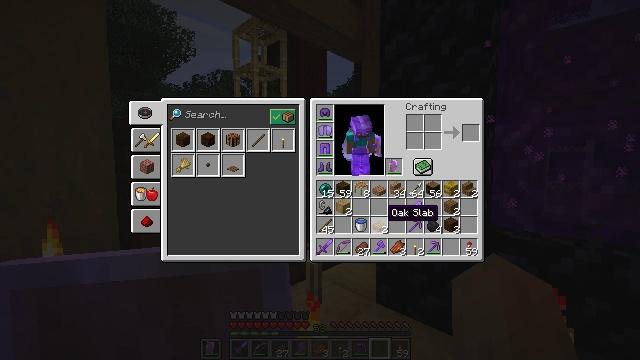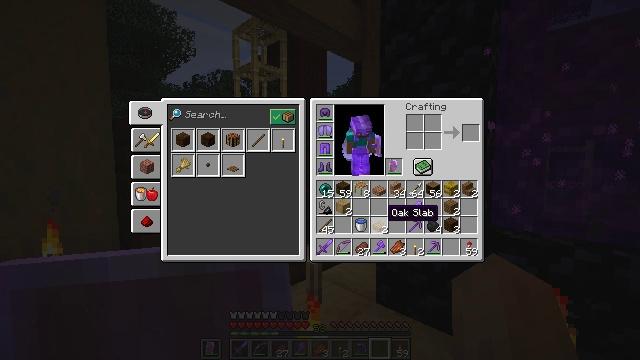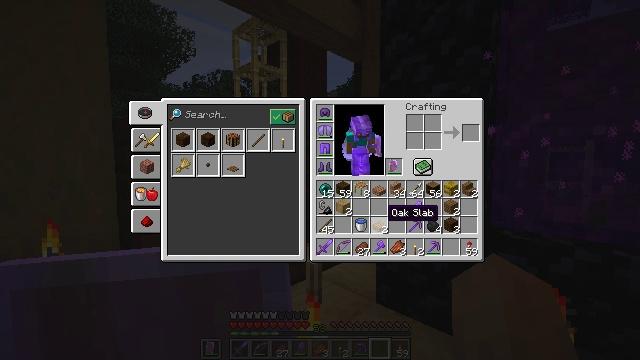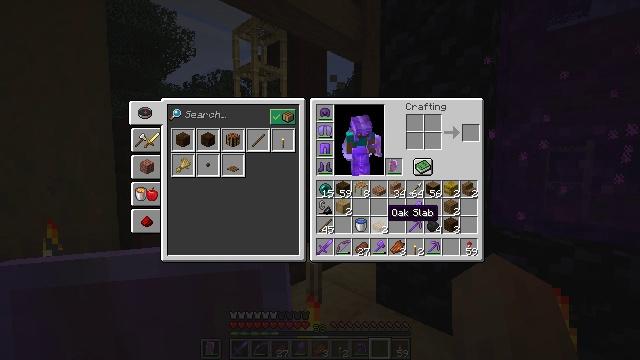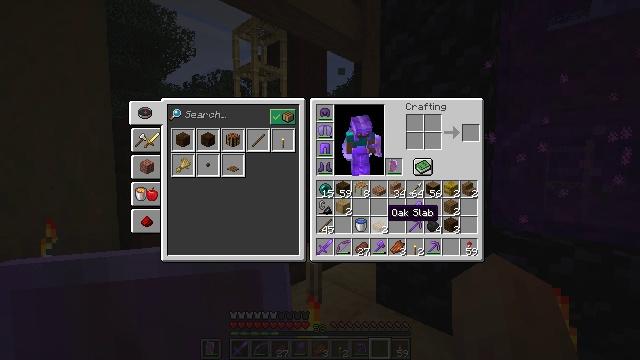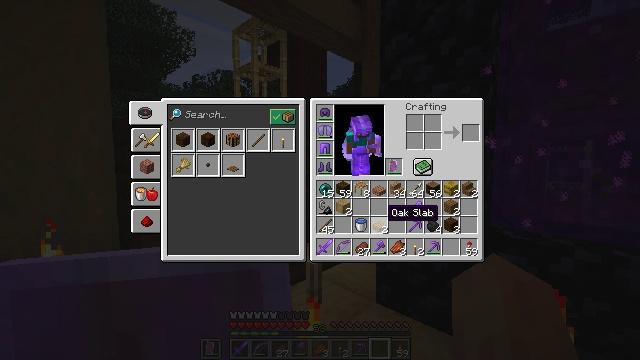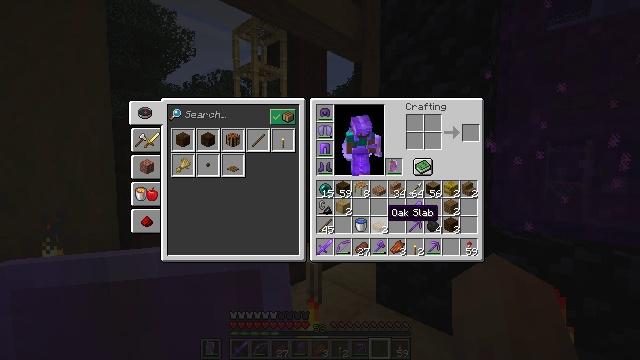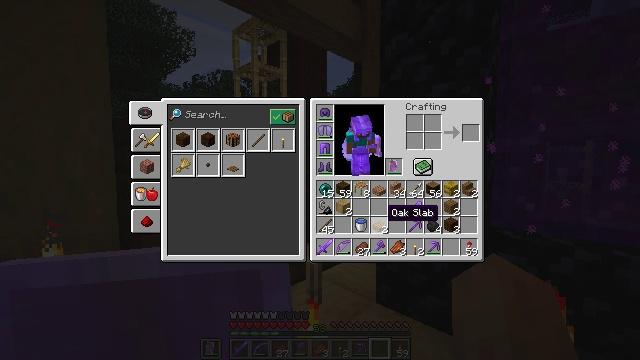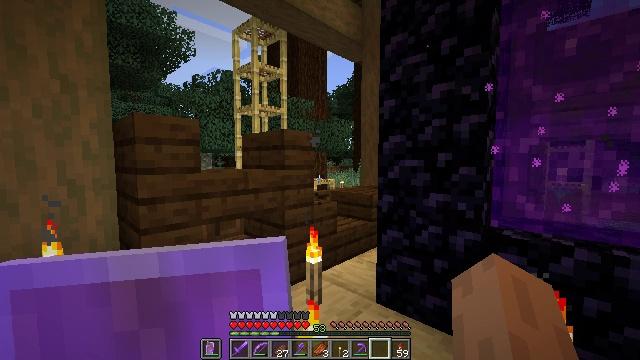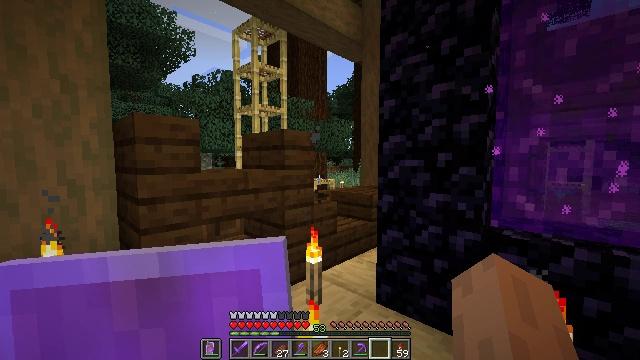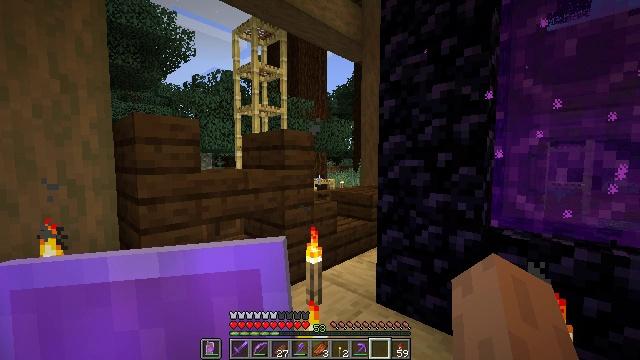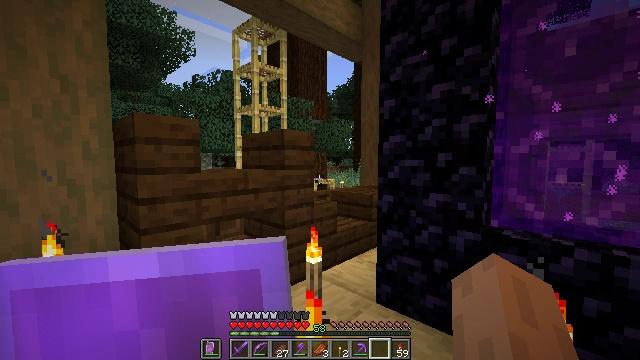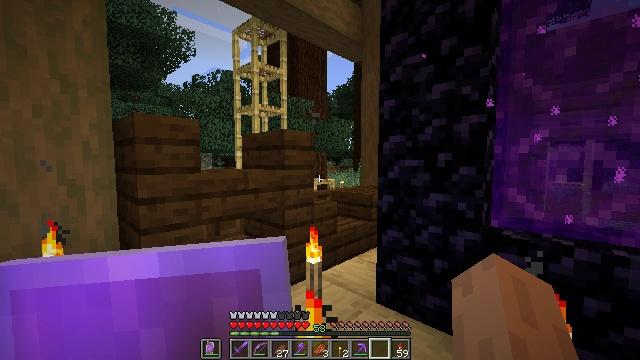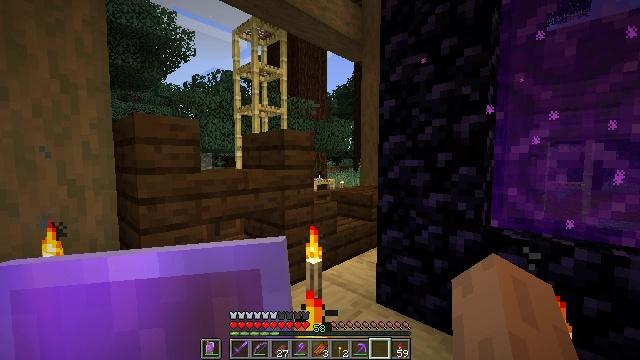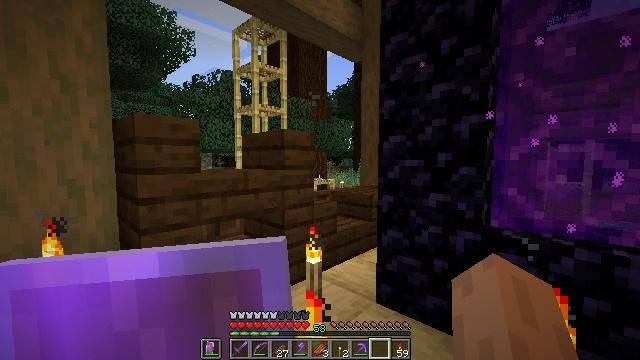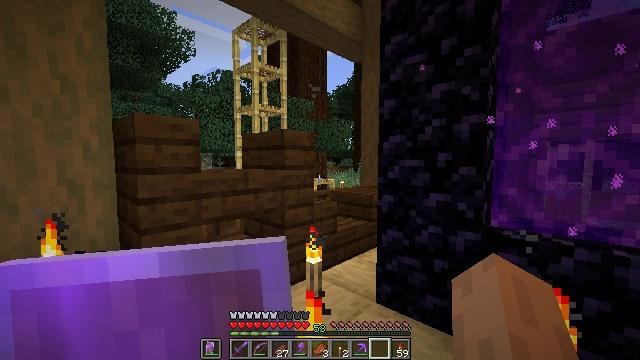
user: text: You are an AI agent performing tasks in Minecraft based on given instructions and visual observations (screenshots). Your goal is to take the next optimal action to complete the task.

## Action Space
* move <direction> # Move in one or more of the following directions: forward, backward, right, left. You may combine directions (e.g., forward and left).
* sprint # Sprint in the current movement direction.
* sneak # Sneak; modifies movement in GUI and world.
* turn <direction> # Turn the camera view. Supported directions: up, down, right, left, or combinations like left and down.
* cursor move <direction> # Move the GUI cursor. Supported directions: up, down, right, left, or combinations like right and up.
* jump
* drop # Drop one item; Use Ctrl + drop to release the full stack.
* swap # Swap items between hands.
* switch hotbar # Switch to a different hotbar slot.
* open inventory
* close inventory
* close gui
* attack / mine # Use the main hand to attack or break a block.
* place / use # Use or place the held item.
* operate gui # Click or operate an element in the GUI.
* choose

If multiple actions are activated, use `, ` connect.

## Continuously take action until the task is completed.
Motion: motion action
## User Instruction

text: Remove the dark oak stairs from the build.
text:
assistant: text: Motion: sneak
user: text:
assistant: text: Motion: no_op
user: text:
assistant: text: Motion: no_op
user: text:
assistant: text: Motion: no_op
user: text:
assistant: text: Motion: no_op
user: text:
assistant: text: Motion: no_op
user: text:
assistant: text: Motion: no_op
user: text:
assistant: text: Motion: no_op
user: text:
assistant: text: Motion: no_op
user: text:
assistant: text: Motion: no_op
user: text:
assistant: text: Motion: no_op
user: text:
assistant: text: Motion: no_op
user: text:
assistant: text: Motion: no_op
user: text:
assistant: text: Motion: no_op
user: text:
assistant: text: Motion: no_op
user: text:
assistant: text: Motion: no_op
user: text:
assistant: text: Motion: no_op
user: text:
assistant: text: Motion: no_op
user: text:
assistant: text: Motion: no_op
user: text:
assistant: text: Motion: move back
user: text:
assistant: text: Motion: move back
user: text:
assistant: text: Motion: move back
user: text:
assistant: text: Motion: move back
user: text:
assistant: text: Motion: move back, turn left
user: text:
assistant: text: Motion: move back, turn left
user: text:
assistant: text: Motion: move back
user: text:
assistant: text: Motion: move back
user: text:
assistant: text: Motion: move back
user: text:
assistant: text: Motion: move back
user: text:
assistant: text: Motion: move back